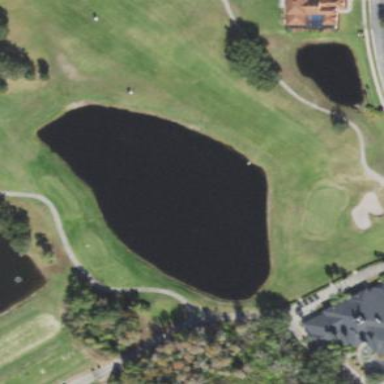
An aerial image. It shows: Golf fairway in the image.